Question: I've searched around the web, but have not found what I'm looking for or even if its possible at all (so far).
I have a cartesian chart and what I would like to do, is style the labels of the AxisX. I've seen how to change it's colour, for instance, by setting the foreground of the Axis, but, what I would like to achieve with this style, is to align the label's content by centering them. Seems pretty basic as setting 'HorizontalContentAlignment' to 'Center', but I haven't figured out how to do it.
Here is an extract of my sample code:
'''
<lc:CartesianChart LegendLocation="Top">
<lc:CartesianChart.ChartLegend>
<local:MonthlySummaryCustomLegendView />
</lc:CartesianChart.ChartLegend>
<lc:CartesianChart.AxisX>
<lc:Axis Title="Days of Month"
ShowLabels="True"
MaxValue="28"
MinValue="1">
<lc:Axis.Separator>
<lc:Separator Step="1"
IsEnabled="False">
</lc:Separator>
</lc:Axis.Separator>
</lc:Axis>
</lc:CartesianChart.AxisX>
</lc:CartesianChart>
(...)
'''
And this is a screenshot of how it currently renders:

Thank you all in advance, any help or guidelines will be much appreciated.
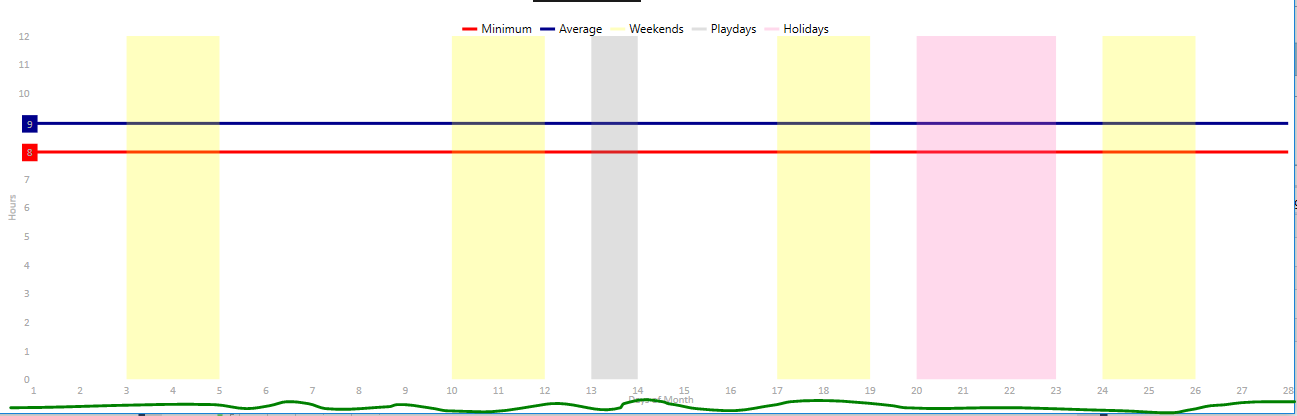
Answer: I don't think there is a clean and easy way.
- <URL>- 'TextBlock''AxisSeparatorElement'